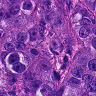
Metastatic tissue present: yes